Question: I'm trying to place a button next to the text that the user has selected like this:

'floatbtnable'
'''
<div class='foo'><!--The floating button doesn't show up if user selects text that is in here --></div>
<div class='floatbtnable'><!--If the user selects text that is in here, the floating button shows up next to user selection. --></div>
'''
NOTE: I've figured out how to place a button next to the user selection, I just want to add a filter such that the button shows up only for a particular class of selected text and not all the time.
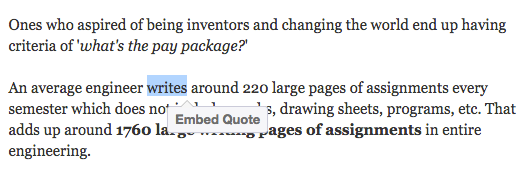
Answer: You can use 'window.getSelection' to get the selected text. This works in all modern browsers, but not for Internet Explorer 8 or less [1]. You can use this to find the common ancestor to all selected text elements. If you create a jQuery object from this you can use the '$.closest' method to see if there is an ancestor with the class 'floatbtnable'.
'''
var selection = window.getSelection()
var commonAncestor = selection.getRangeAt(0).commonAncestorContainer
var isSelectable = $(commonAncestor).closest('floatbtnable').length !== 0;
'''
See <URL> for a implementation. If you select text in the yellow background (it shouldn't also select text out it will appear in the selected text '<textarea>', other text selections won't. I've used a mouseup event on the body as a trigger.
<URL> for a solution if you need to support older browsers